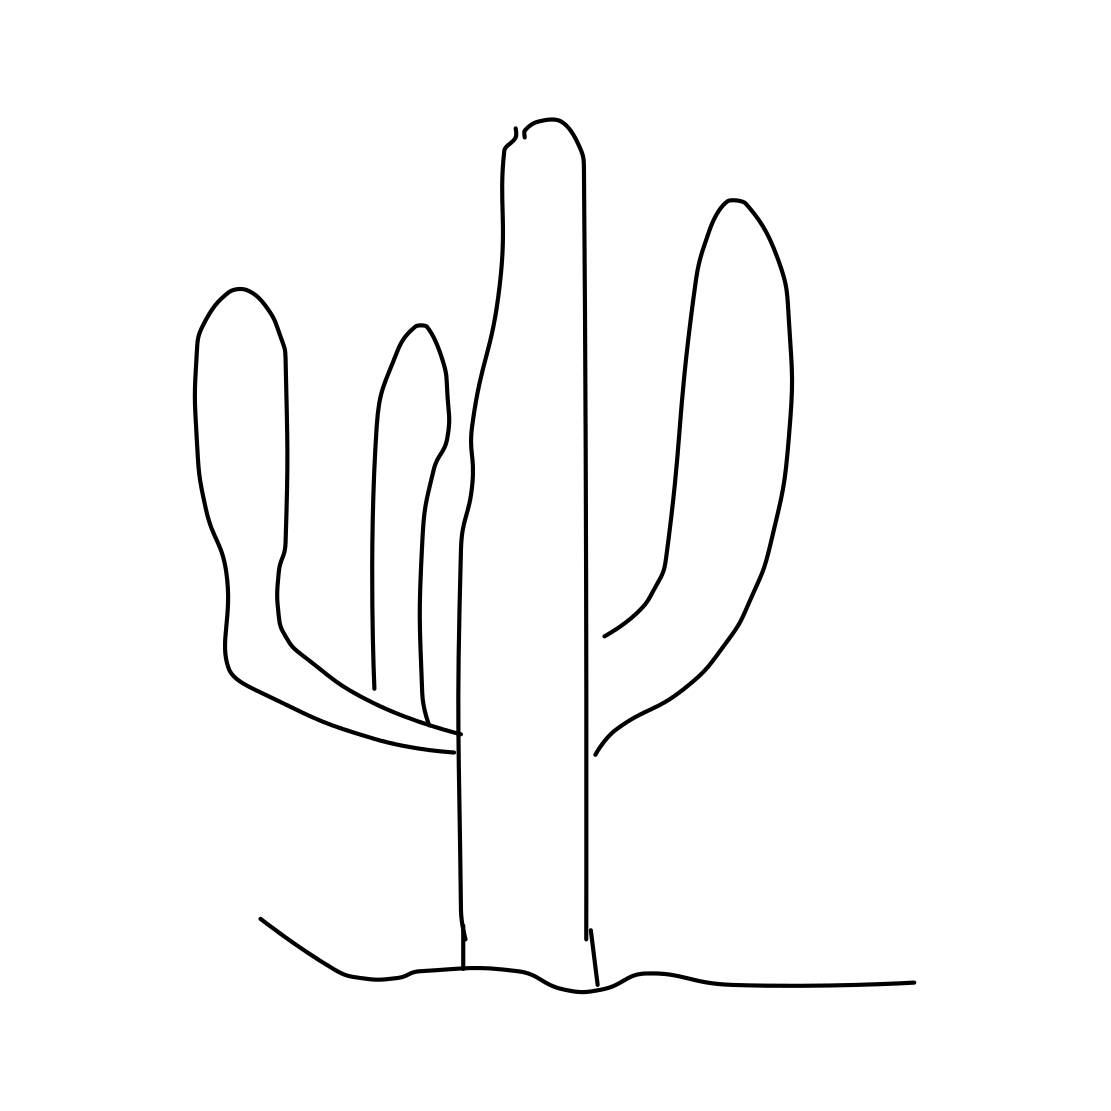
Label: cactus